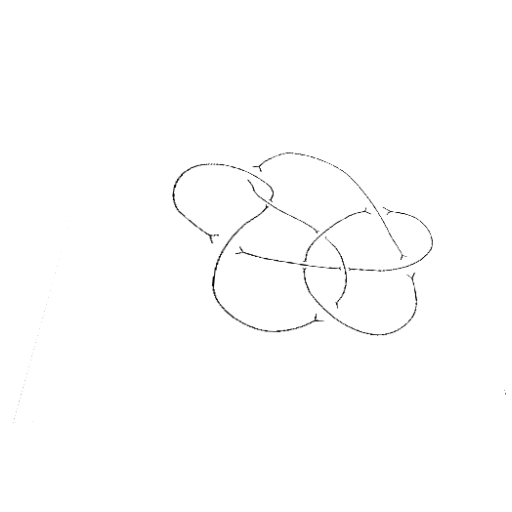
Crossing number: 9